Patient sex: M
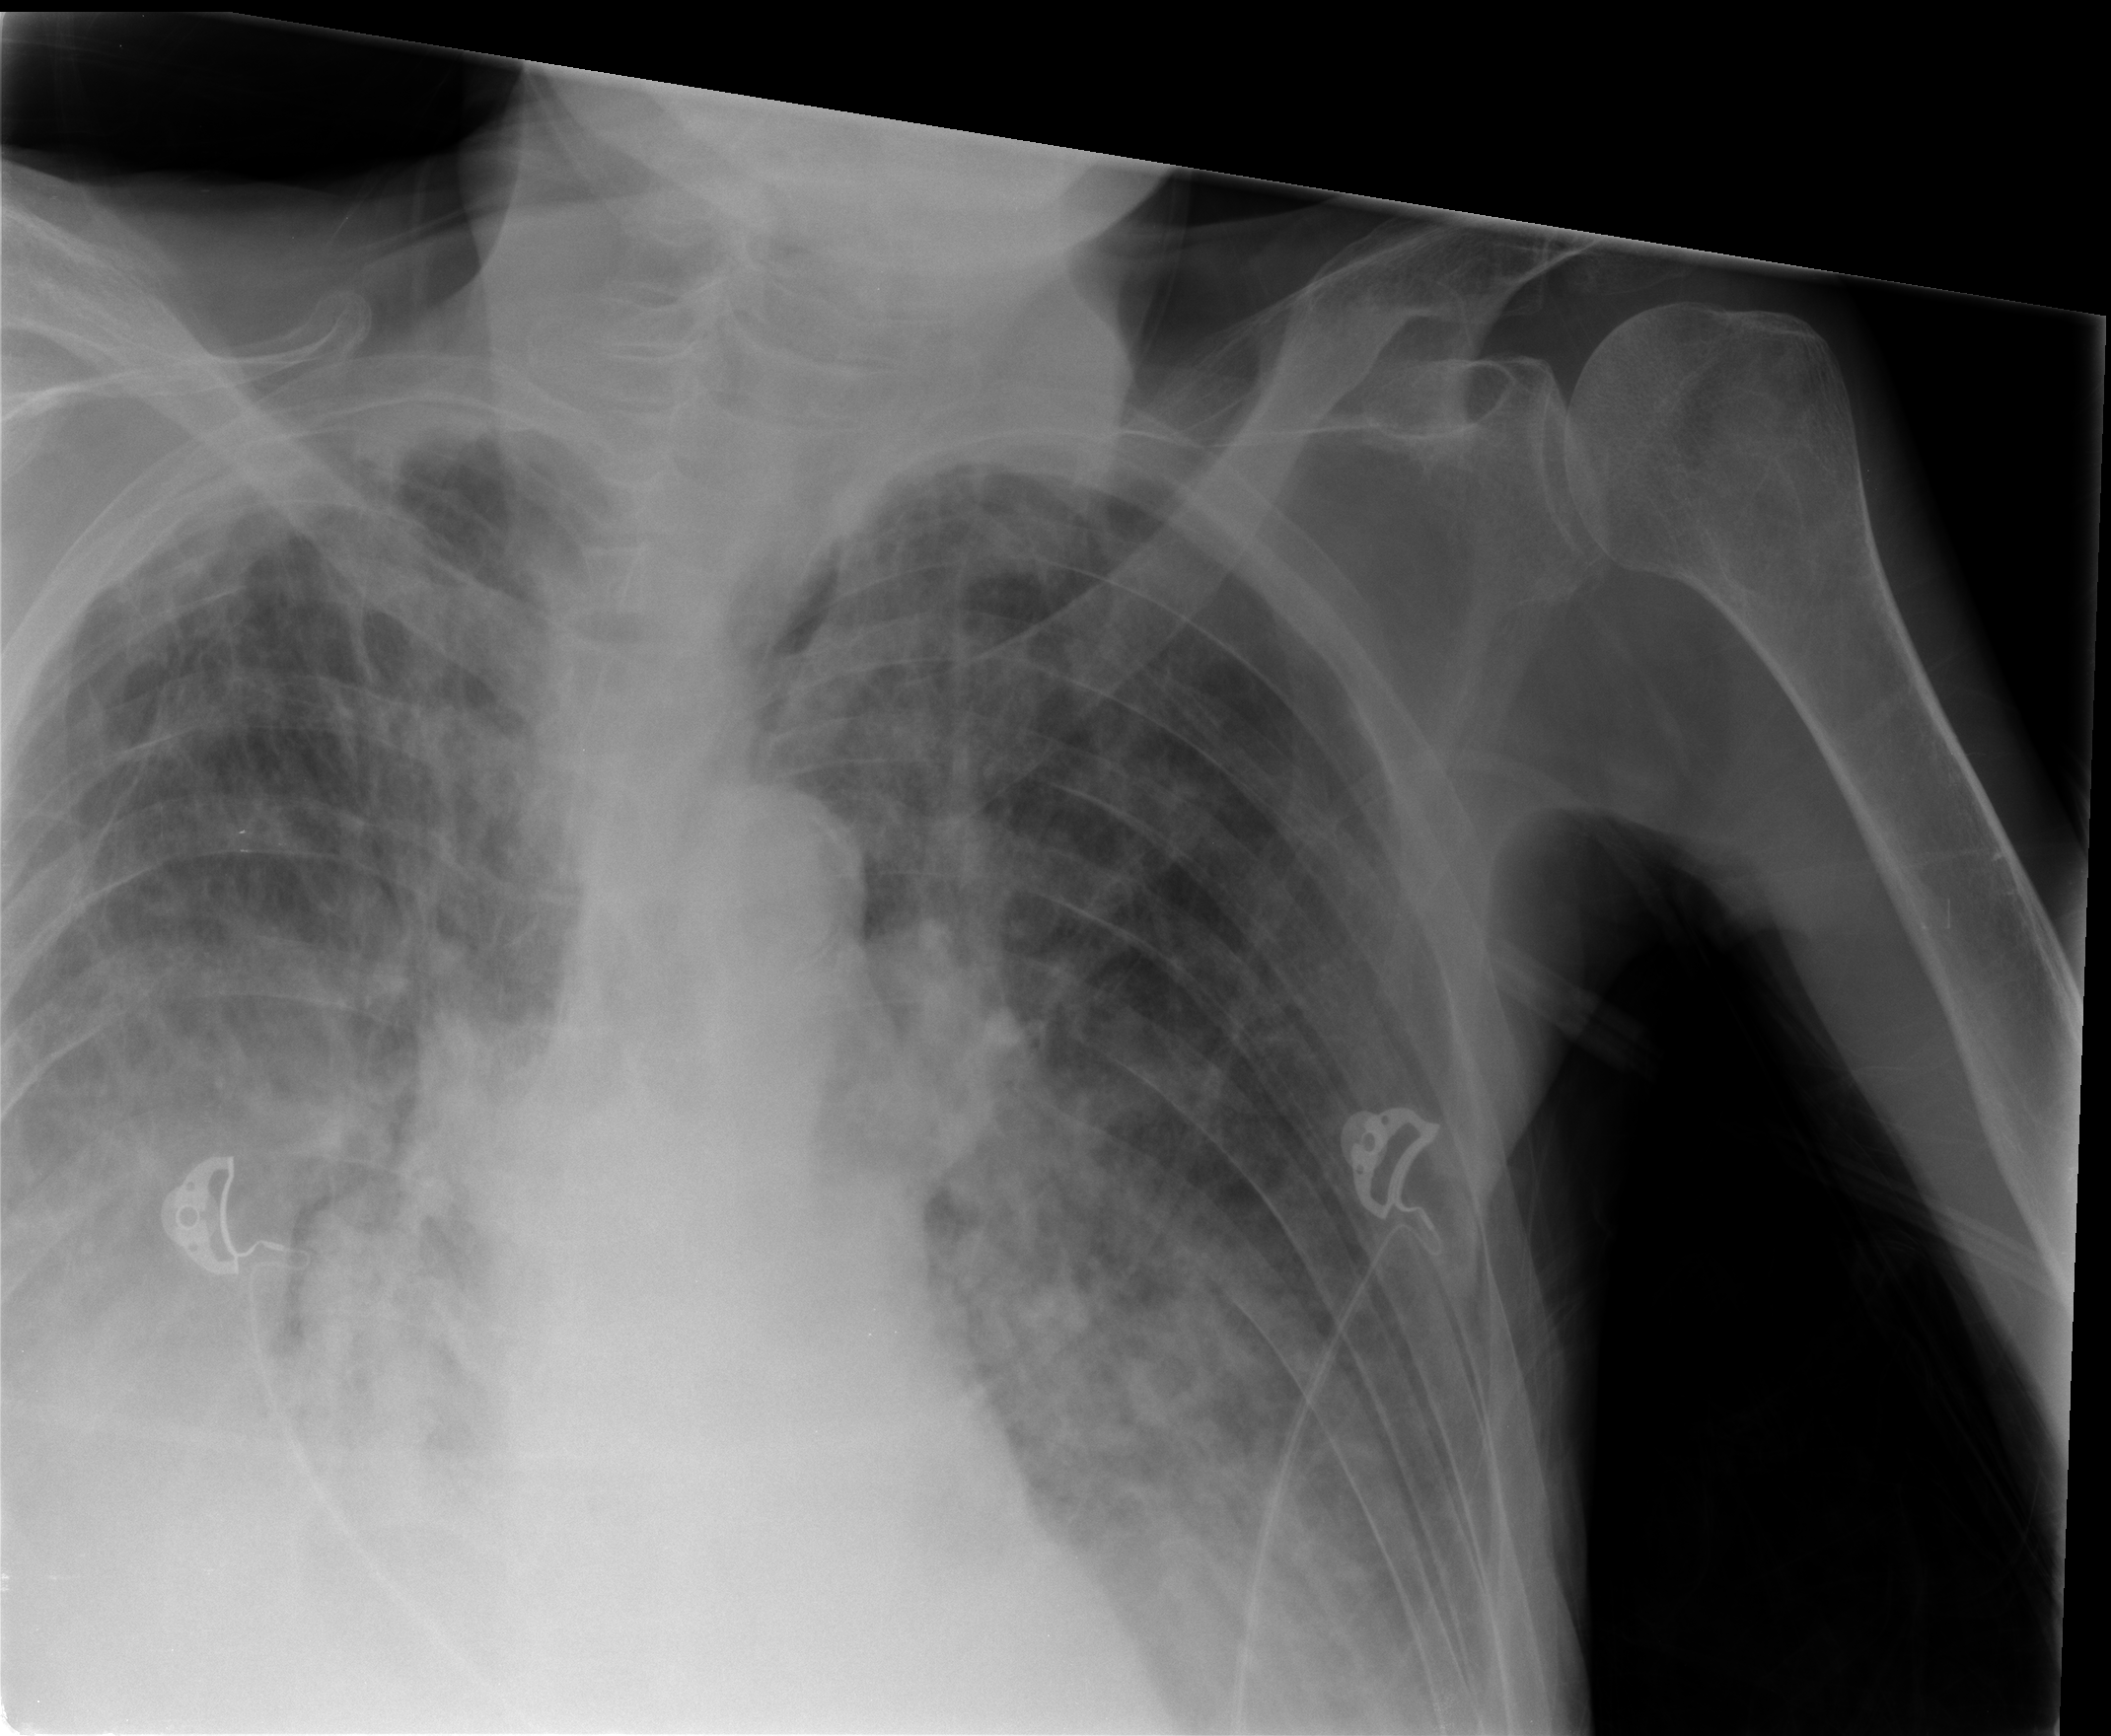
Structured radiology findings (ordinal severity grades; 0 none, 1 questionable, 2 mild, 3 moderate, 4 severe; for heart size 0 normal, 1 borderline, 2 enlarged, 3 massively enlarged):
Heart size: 1
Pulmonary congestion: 2
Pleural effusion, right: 2
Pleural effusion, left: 2
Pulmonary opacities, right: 2
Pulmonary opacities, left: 2
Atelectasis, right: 3
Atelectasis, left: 2